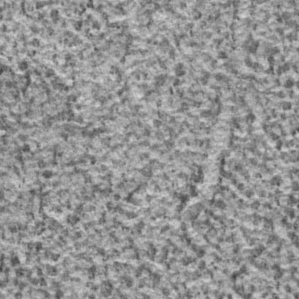
Label: frost